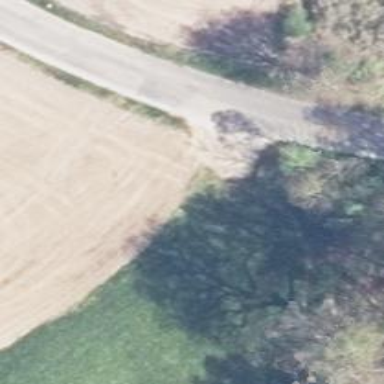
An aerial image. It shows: Grassy track road with grade 4 track type.